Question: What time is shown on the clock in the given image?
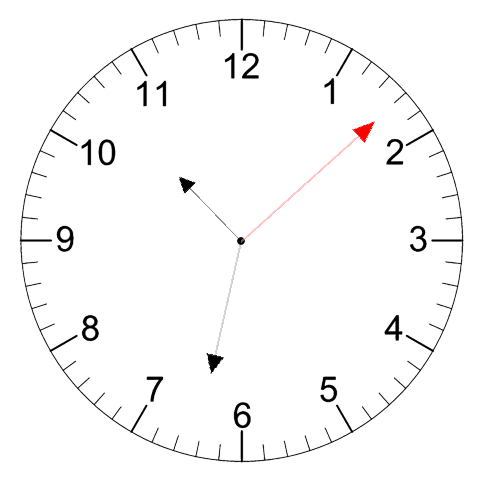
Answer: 10:32:08